Field crop: maize
Growth stage: 2
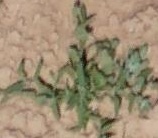
Species: atriplex